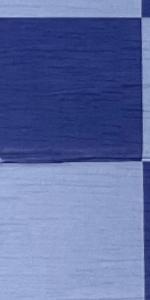
Label: Empty